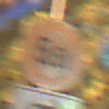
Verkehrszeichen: TatsaechlicheMasse
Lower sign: RichtungsangabeDurchPfeile5
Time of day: Night
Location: Outdoor (Urban)
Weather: PartlyCloudy
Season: NotSpecified
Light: Artificial